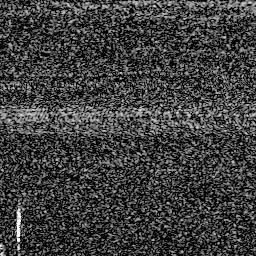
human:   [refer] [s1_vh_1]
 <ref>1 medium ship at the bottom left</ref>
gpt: <box>[[3, 80, 10, 94, 0]]</box>